Question: This is best explained with <URL>:

You'll notice that the Karma progress reporter is reporting that the tests are taking milliseconds, but it's obviously taking quite a while...
<URL> to
> Try opening the debug page, and open the devtools to generate timings that should show you where the slow down happens
So <URL>. I'm not sure what they mean by "generate timings..."
Sometimes my karma tests run very quickly as I would expect (and as it's reported). Sometimes it runs really slow, but it says it's running in milliseconds. This can happen even if I use 'describe.only' on a small handful of tests (but again, not all the time). I think this happens more often the longer I have the tests running (the watcher).
I'm using <URL>.
I notice that even if I build my tests without the karma-webpack plugin and then run karma on the result, I still see this problem (so I don't think it's the karma-webpack plugin).
The videos above are my test suite for my work project (we're working on coverage...). But I notice this same problem sometimes in my open source project <URL>.
So, my question is, why is it reporting that it's running super fast, but not actually running super fast and how can I make it run fast?
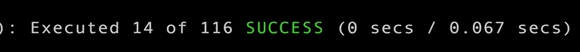
Answer: : This seems to no longer be an issue. You should be fine to use Chrome these days.
The problem is similar to <URL>... I don't see the problem in Firefox.
So, the solution is to use Firefox instead.
However, if Chrome needs to be used specifically, you can read <URL> I posted to address getting around this issue.